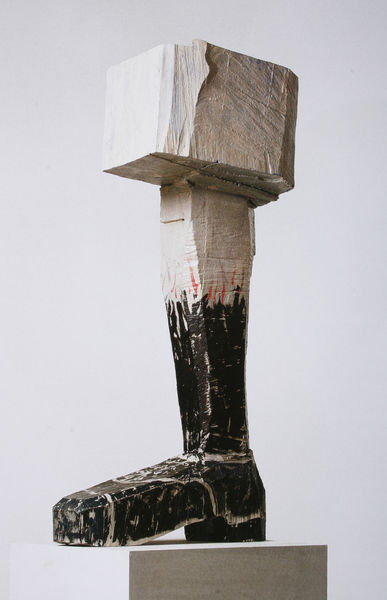
Titel: Römischer Gruß
Künstler: Georg Baselitz
Standort: Baden-Baden
Institution: Museum Frieder Burda
Schlagwörter: fuß, weiß, grob, holz, schwarz, rot, sockel, skulptur, bein, bemalt, blut, rechteck, stand, stiefel, schuh, absatz, gefasst, block, quadrat, geschnitzt, unterschenkel, bildhauer, geschnitz, balkenhol, balkenol, schwarz bemalt